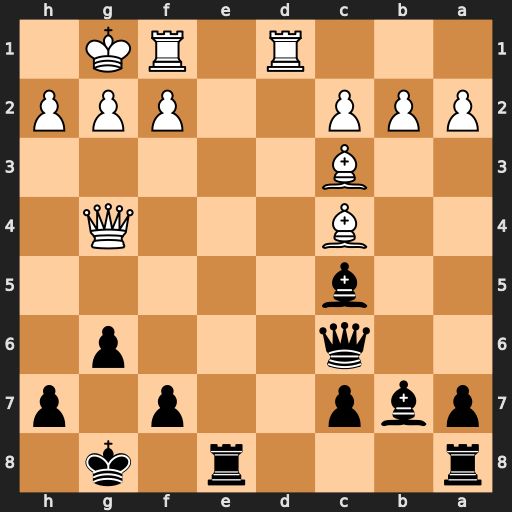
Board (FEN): r3r1k1/pbp2p1p/2q3p1/2b5/2B3Q1/2B5/PPP2PPP/3R1RK1
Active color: b
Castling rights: -
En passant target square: -
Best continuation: Re4 Bxf7+ Kxf7